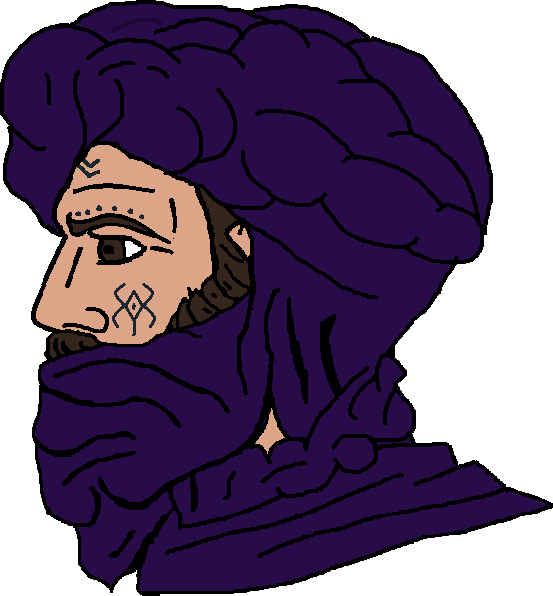
Label: 4_Yes_Chad